Aerial crown-view tile of a tropical tree (Barro Colorado Island, Panama), acquired 20250915:
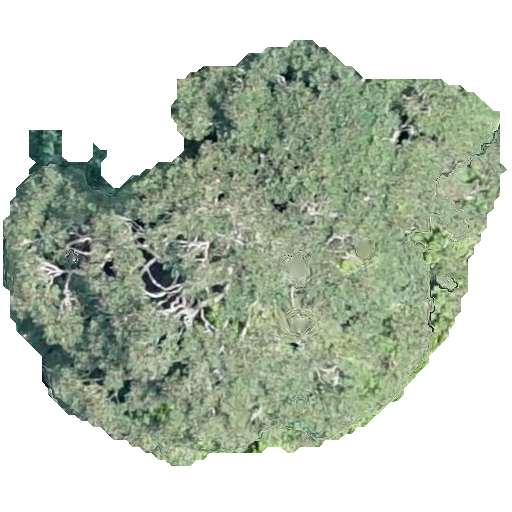
Species: Jacaranda copaia
GBIF accepted scientific name: Jacaranda copaia
Crown area: 212.665 m²